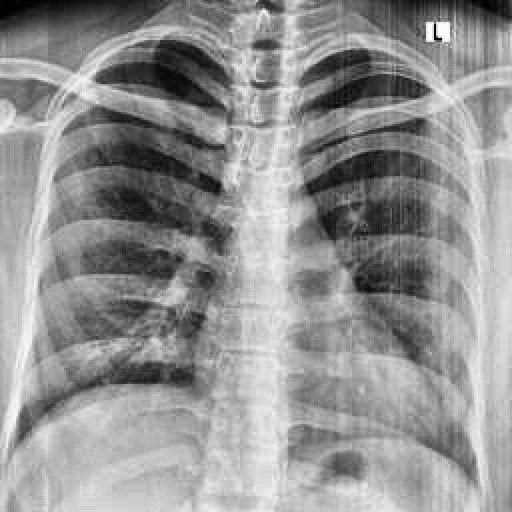
Finding: NORMAL